Question: Edit: re-writing the whole question.
'''
public static int search(ArrayList addressBook)//handles all search functionality
{
Scanner input = new Scanner(System.in);
String searchModifier;//declaring variables
int noEntry = -1;
System.out.print("
Please enter value to search for: ");//empowering the user
searchModifier = input.next();//gathering searchModifier
System.out.print (addressBook);
if(addressBook.contains(searchModifier))//if their searchModifier is found
return addressBook.indexOf(searchModifier);//return that index value
else
return noEntry;
}
'''
Above is the function I'm having issues with. I call this from another file. When I insert System.out.print(addressBook) into the system before the "if" statement, I get the following:

Clearly, it's in there. Why isn't it showing up?
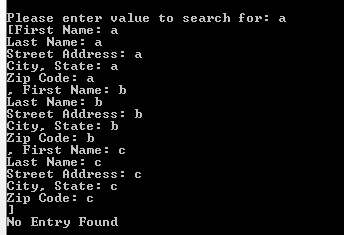
Answer: What do you mean by "searchModifier"? It has to be same String which should be present in your ArrayList and 'contains' is .
If you are trying to search just a part of string then 'ArrayList.contains()' is not meant for it.
You can do something like below but you have to loop, that's the only catch.
'''
for (int i = 0; i < arrayList.size(); i++) {
if(arrayList.get(i) != null && arrayList.get(i).toLowerCase().contains("your_match_String".toLowerCase())){
//Match found...
}
}
'''